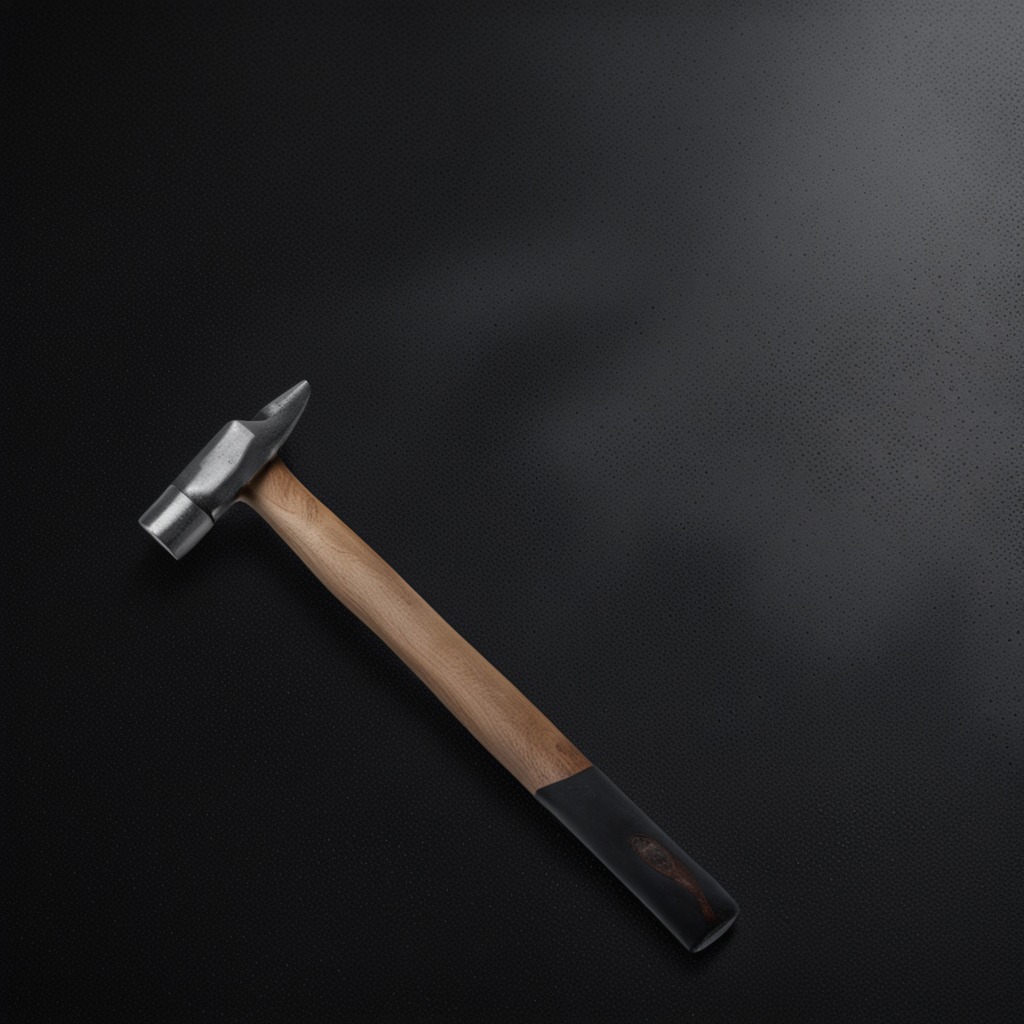
A hammer lies on a clean granite tabletop covered with a black rubber mat inside a workshop at night.